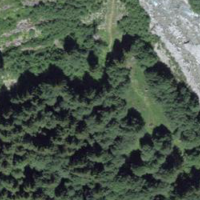
EUNIS habitat code: 41
Species observed at this site:
Prunella vulgaris